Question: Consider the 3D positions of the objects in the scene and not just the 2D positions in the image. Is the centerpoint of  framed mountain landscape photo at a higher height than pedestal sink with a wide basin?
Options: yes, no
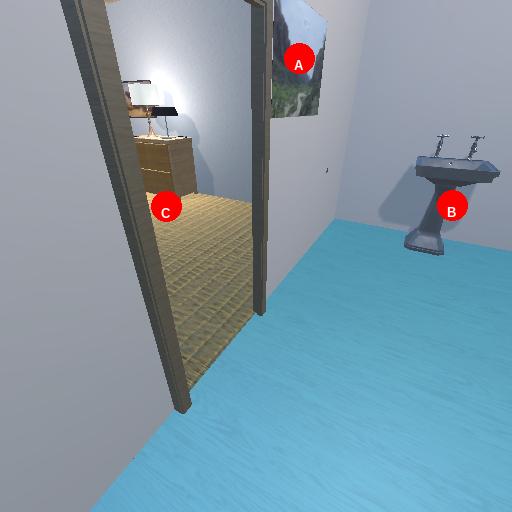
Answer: yes